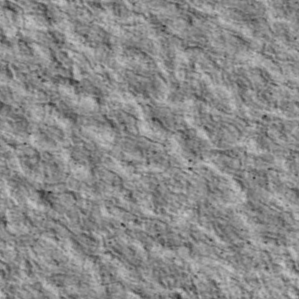
Label: non_frost